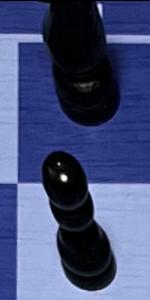
Label: Pawn_Black